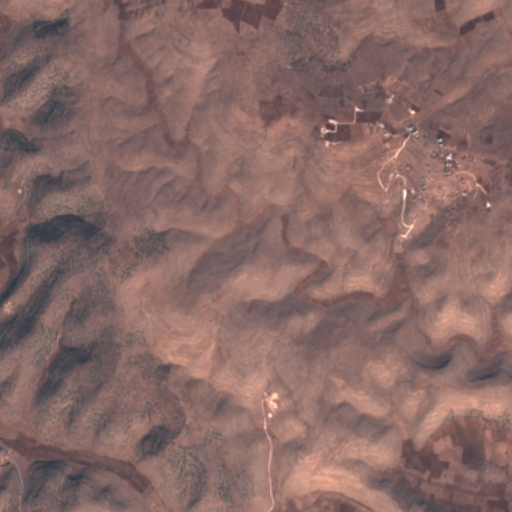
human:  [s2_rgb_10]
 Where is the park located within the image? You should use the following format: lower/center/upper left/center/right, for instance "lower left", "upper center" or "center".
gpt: The park is located in the center right of the image.
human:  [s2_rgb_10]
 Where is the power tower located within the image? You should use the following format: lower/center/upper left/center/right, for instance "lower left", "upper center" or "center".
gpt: The power tower is located in the lower left of the image.
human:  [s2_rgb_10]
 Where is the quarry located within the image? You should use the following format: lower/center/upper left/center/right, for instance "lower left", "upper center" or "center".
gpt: The quarry is located in the lower left of the image.
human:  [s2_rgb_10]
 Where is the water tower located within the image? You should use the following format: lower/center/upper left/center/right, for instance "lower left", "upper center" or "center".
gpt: The water tower is located in the upper right of the image.
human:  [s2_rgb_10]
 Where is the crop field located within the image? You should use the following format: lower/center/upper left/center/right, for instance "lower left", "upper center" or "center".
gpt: There is no crop field in the image.